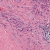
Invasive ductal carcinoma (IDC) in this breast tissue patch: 1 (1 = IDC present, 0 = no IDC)